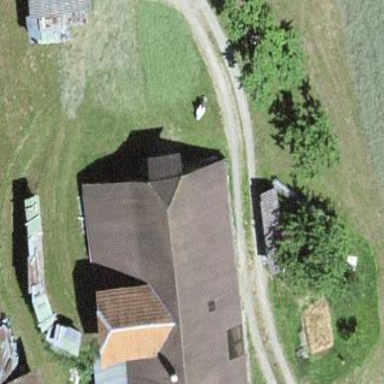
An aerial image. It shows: Farm building.